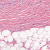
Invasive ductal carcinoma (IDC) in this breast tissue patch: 0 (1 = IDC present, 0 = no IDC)